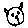
Label: cat